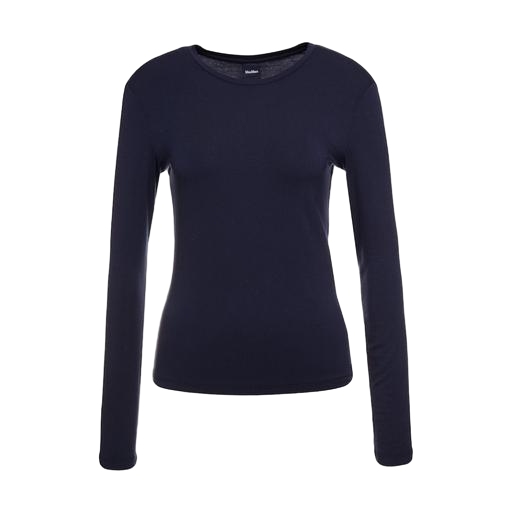
long-sleeve top, long-sleeve t-shirt only macy, longsleeve t-shirt, white background